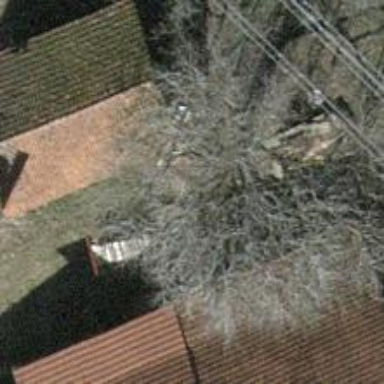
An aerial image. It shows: Urban tree adds touch of nature to the surroundings.